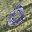
Label: 0